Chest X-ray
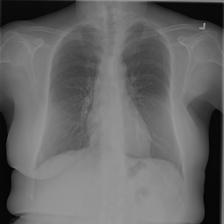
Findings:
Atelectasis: negative
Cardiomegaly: negative
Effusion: negative
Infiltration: negative
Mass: negative
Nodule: negative
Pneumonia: negative
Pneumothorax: negative
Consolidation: negative
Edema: negative
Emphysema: negative
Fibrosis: negative
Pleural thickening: negative
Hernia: negative